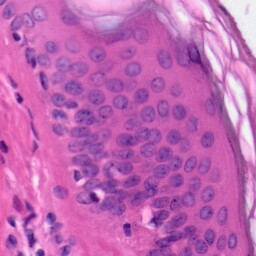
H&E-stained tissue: Skin